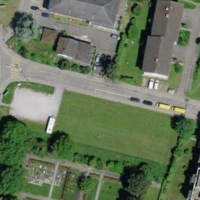
EUNIS habitat code: 55
Species observed at this site:
Chelidonium majus